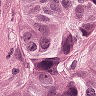
Metastatic tissue present: yes